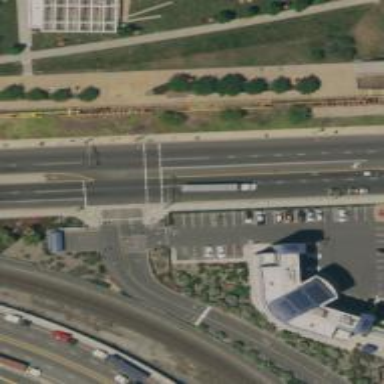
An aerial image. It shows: Solid stop line on the road marking.